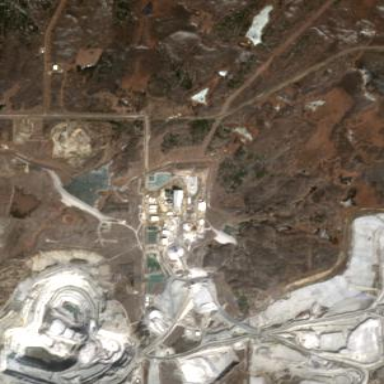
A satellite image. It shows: Quarry area.